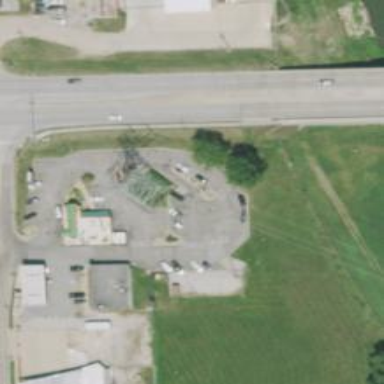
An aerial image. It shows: Lattice structure tower.